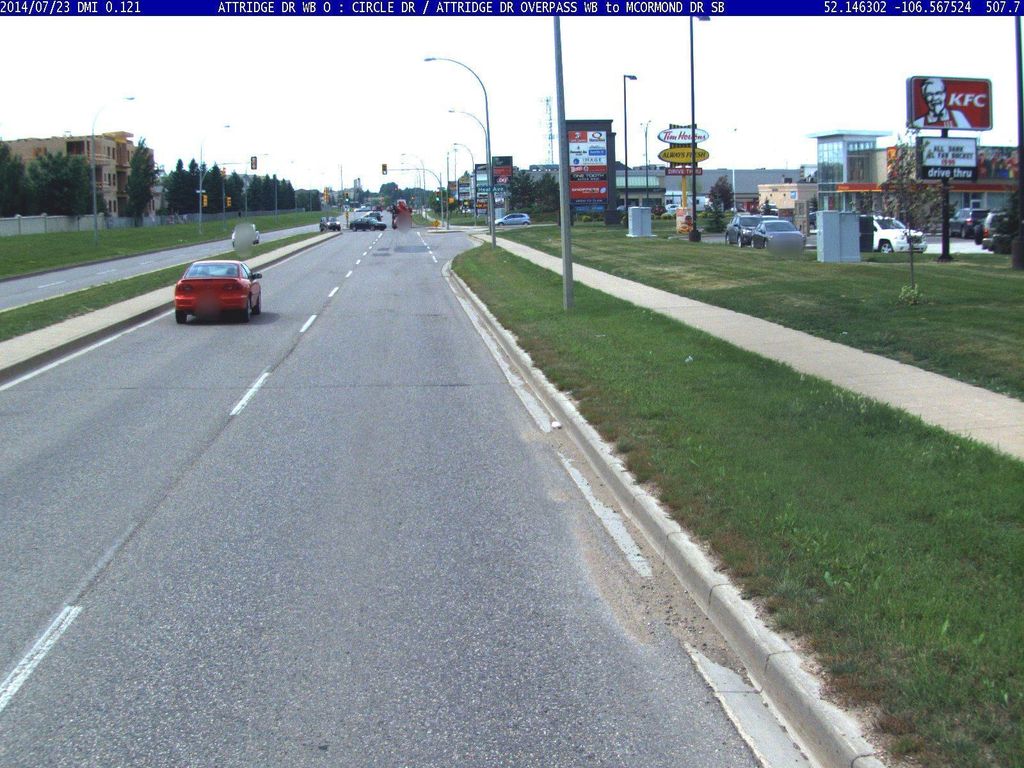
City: saskatoon